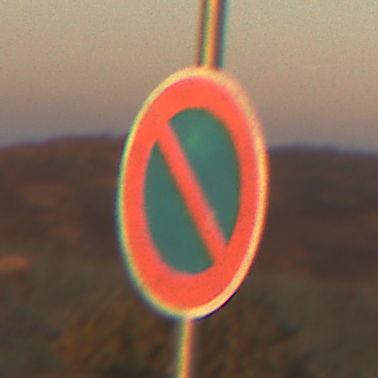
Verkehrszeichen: EingeschraenktesHalteverbot
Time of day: SunriseSunset
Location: Outdoor (Nature)
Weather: Clear
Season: NotSpecified
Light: Natural